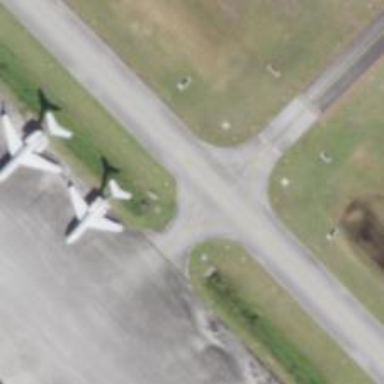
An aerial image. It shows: Image of taxiway at airport.